Field crop: maize
Growth stage: 1
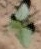
Species: datura